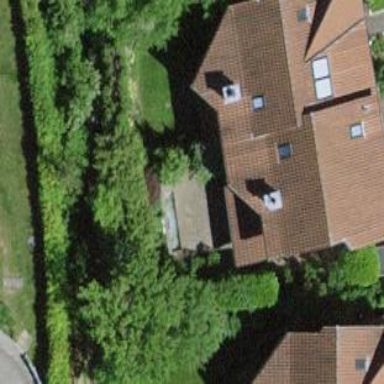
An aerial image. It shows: Simple and straightforward house.